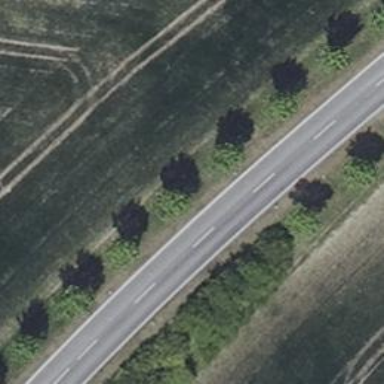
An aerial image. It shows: Row of trees in natural setting.